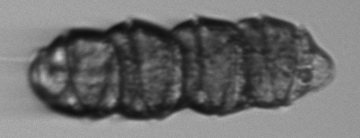
Label: Margalefidinium